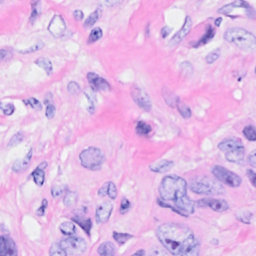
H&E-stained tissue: Breast